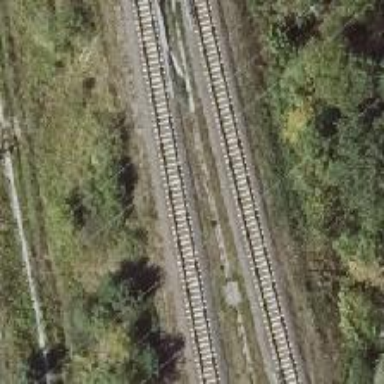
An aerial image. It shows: Railway signal.